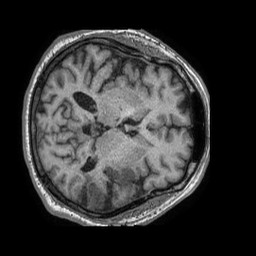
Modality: T1w
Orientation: axial
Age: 52
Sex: male
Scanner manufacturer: philips
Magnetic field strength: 1.5 T
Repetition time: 0.007527 s
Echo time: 0.003427 s